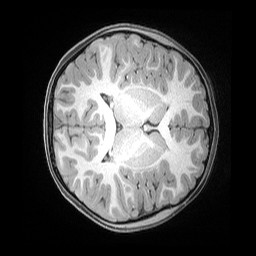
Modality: T1w
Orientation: axial
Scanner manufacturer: siemens
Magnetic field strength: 3 T
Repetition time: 2.53 s
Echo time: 0.00169 s